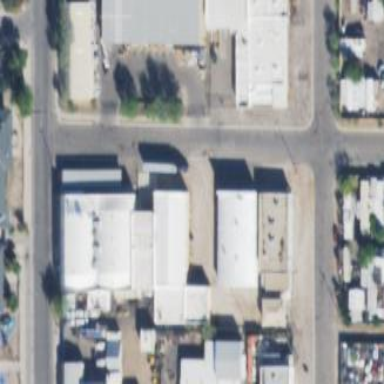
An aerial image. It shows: Industrial building.